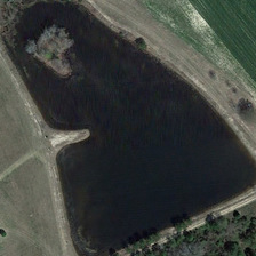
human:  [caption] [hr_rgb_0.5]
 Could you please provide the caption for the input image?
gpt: There is a small island on the surface of a dark blue lake. There is a field in the middle of the lake, surrounded by fields and vast land.

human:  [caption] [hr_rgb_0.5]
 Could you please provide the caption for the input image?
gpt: The part of the dark blue lake is a small island in the center of the field and a field surrounded by vast land.

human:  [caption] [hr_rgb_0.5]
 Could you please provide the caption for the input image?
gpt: the pond has a piece of green wheat fields on the right .

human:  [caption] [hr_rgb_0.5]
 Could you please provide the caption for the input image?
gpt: a piece of dark blu e lake there is a small island in the lake in the middle of a field, surrounded by fields and vast lands.

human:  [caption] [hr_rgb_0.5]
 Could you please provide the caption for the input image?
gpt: There is a small island in the blue lake, in the center of the sea, surrounded by fields and vast land.